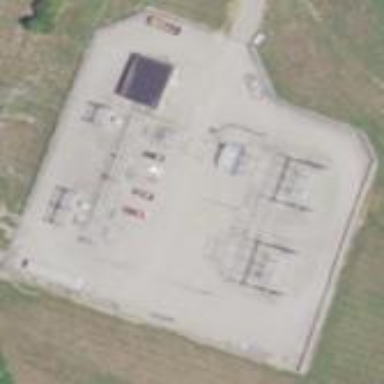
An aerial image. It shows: Distribution level power substation.